Interaction volume radius: 5 \u00c5
Interaction volume height: 10 \u00c5
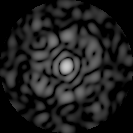
Disorder parameter: 0.8535